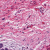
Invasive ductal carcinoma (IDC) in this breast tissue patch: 0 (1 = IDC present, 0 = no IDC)